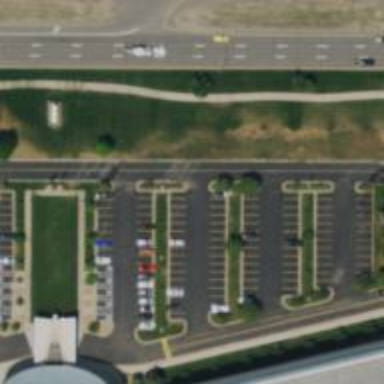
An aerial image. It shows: Parking space.